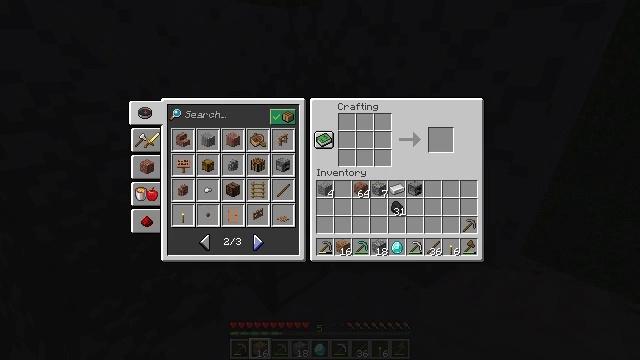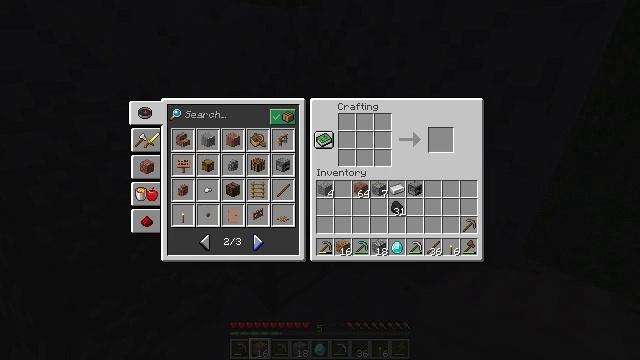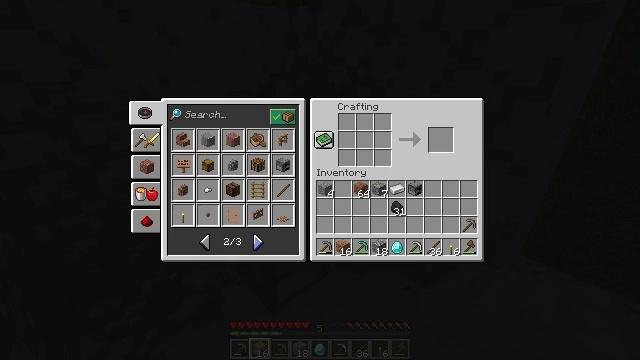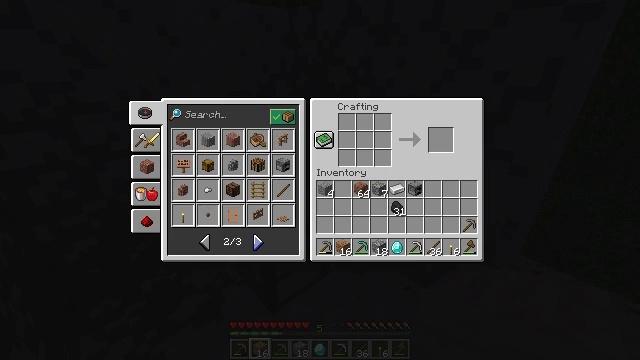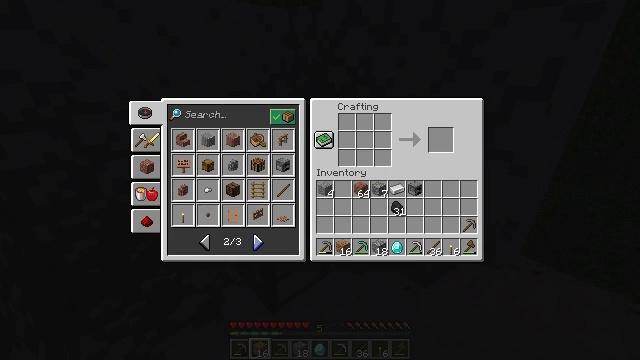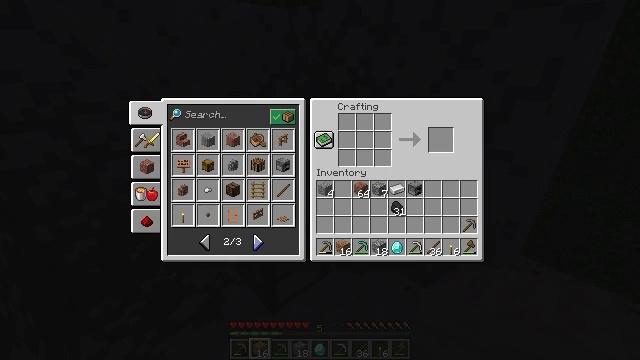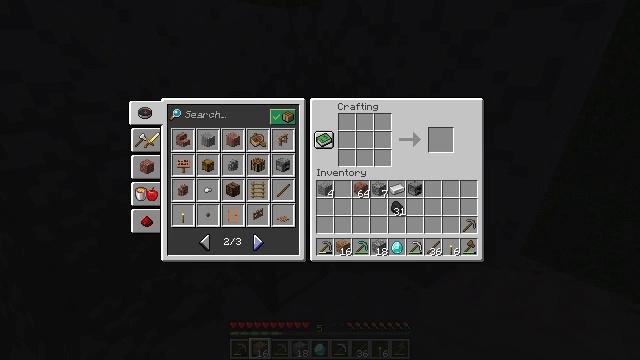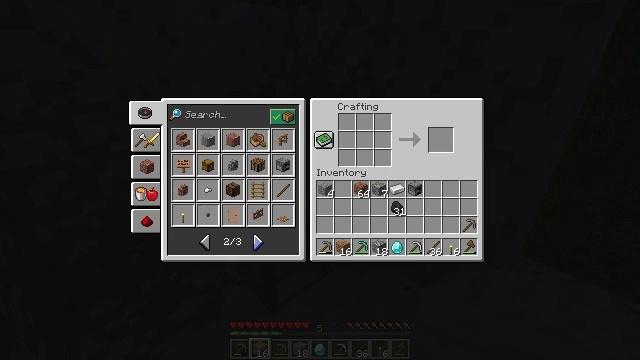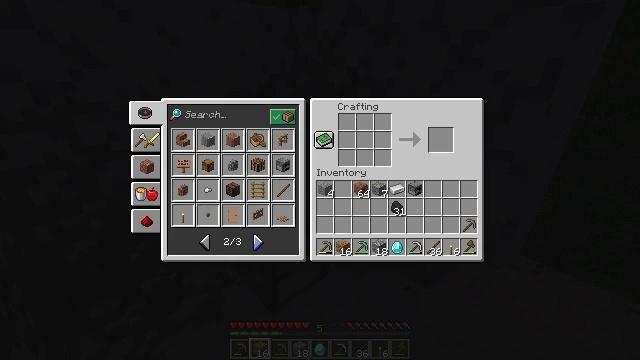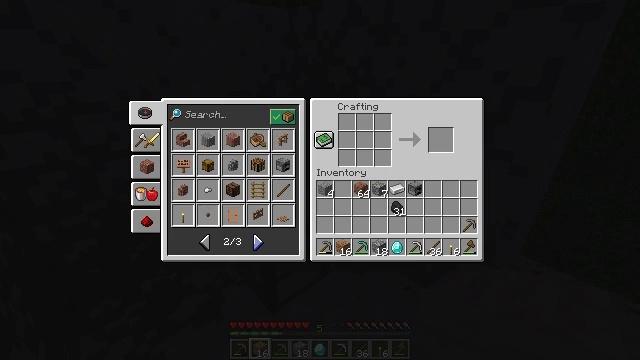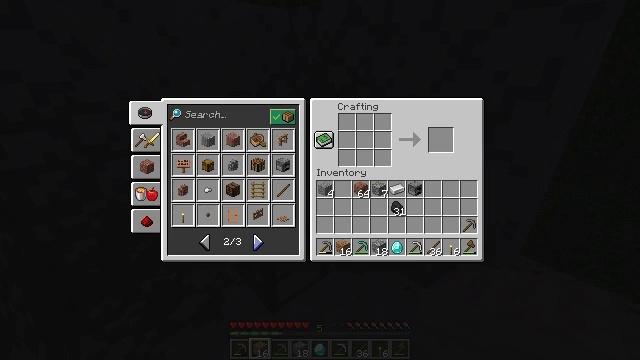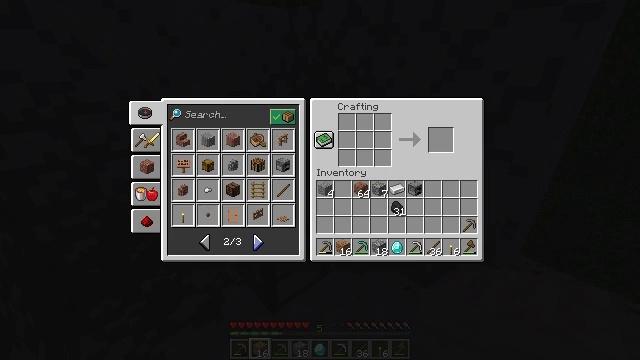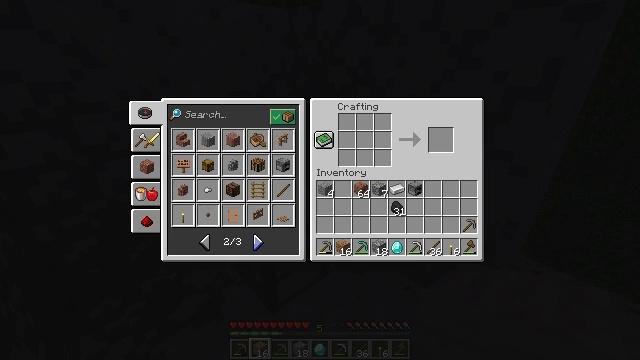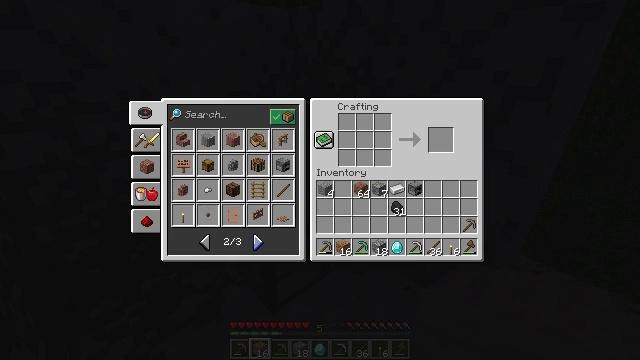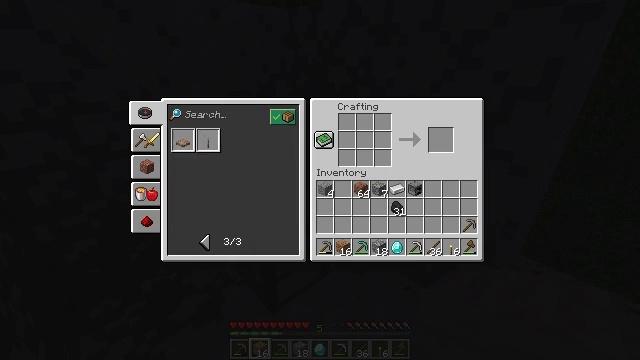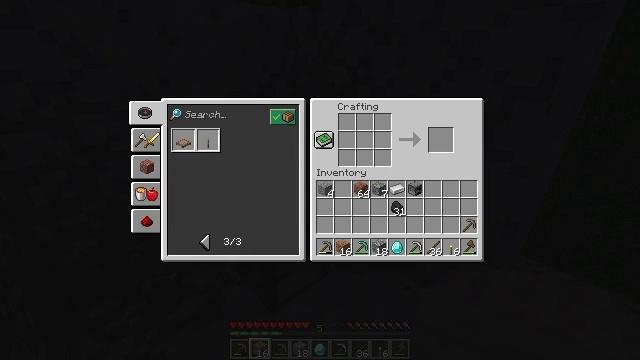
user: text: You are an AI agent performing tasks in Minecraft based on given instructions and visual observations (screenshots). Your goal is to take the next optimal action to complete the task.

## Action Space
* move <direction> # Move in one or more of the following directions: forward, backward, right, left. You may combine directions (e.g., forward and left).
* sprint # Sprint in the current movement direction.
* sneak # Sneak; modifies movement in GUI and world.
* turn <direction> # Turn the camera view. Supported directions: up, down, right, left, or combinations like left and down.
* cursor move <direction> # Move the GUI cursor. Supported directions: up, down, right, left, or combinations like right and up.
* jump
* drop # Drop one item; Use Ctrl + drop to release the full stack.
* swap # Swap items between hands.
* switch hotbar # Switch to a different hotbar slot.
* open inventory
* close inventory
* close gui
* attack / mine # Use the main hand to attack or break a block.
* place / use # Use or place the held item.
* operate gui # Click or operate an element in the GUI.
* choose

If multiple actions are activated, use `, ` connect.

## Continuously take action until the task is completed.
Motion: motion action
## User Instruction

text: Open the crafting table to craft a jungle door.
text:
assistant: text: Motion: no_op
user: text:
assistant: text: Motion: no_op
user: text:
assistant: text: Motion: no_op
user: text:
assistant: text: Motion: no_op
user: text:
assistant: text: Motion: no_op
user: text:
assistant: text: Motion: no_op
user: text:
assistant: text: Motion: no_op
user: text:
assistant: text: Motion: no_op
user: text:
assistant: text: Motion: no_op
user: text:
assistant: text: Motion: no_op
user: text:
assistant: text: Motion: no_op
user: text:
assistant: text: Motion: no_op
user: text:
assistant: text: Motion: no_op
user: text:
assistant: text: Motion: no_op
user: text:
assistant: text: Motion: no_op
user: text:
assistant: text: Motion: no_op
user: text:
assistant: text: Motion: no_op
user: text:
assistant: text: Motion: no_op
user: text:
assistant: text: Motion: operate gui
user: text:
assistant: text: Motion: operate gui
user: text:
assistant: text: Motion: operate gui
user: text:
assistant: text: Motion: operate gui
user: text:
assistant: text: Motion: no_op
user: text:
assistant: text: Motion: no_op
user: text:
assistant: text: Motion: no_op
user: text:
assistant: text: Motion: no_op
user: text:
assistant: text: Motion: no_op
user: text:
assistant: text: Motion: no_op
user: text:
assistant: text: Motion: no_op
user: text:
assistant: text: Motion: cursor move left